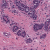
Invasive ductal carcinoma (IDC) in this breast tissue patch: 0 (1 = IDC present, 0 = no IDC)